Interaction volume radius: 5 \u00c5
Interaction volume height: 10 \u00c5
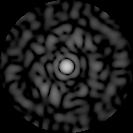
Disorder parameter: 0.8556